Question: I have a problem in updating date using gridview. I want to add ajax control toolkit calendar control inside the gridview boundfield.
My sample gridview will look like this. these gridview details are from table.so, my column in

when I update date, I need ajax calendar control should pop up to select date.
how to achieve this?
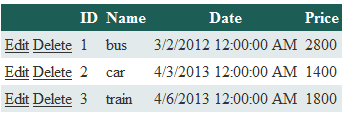
Answer: You need to use Item Templates......
'''
<asp:TemplateField HeaderText="Is Active">
<ItemTemplate>
<asp:Label ID="lblIsActive" runat="server" Text='<%# Eval("YourValue").ToString() %>'></asp:Label>
</ItemTemplate>
<EditItemTemplate>
// Add your item here (Like Textbox With Caleder control)
</EditItemTemplate>
</asp:TemplateField>
'''